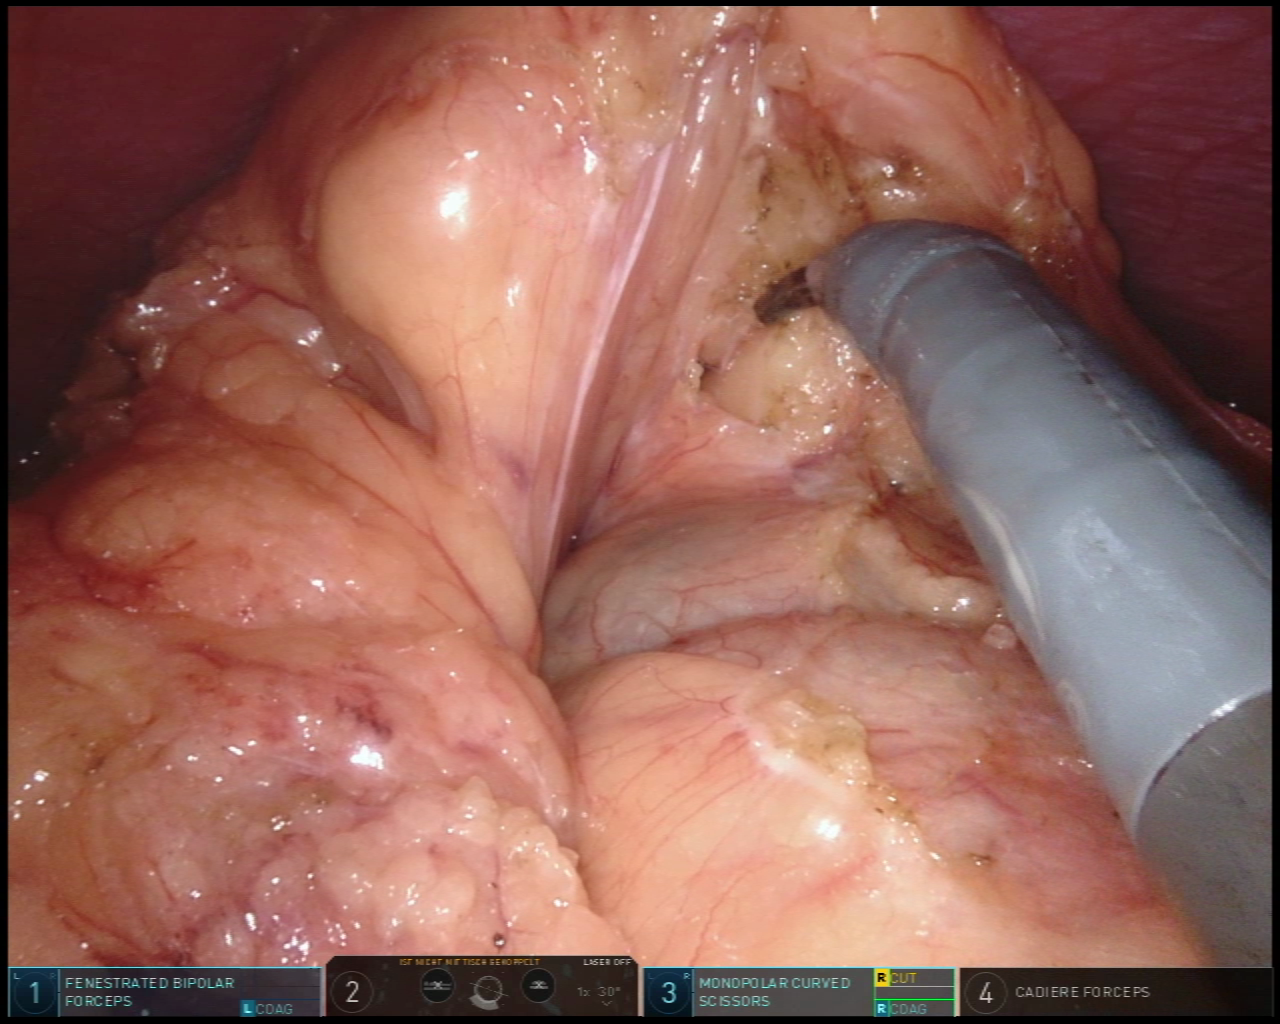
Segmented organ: abdominal_wall
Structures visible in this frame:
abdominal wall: yes
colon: no
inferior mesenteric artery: no
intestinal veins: no
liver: no
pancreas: no
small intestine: no
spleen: no
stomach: no
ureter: no
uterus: no
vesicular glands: no